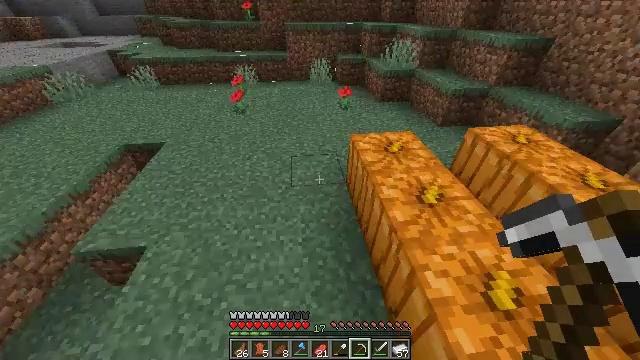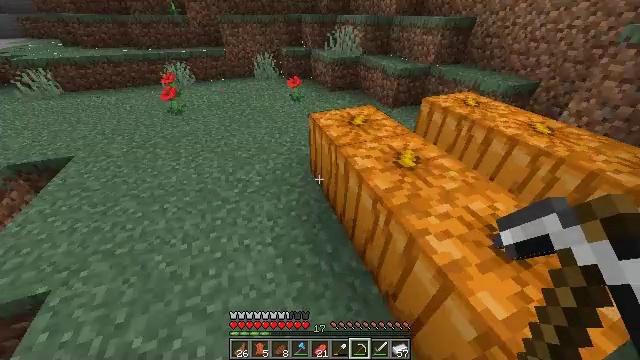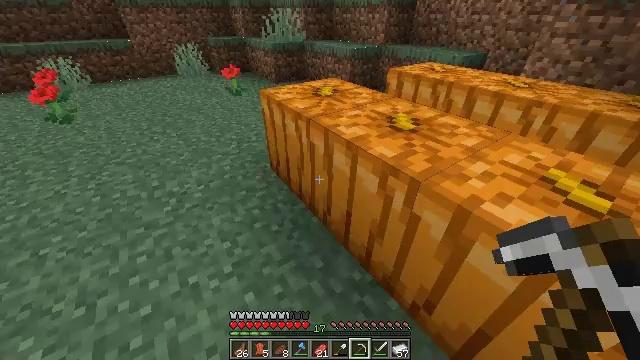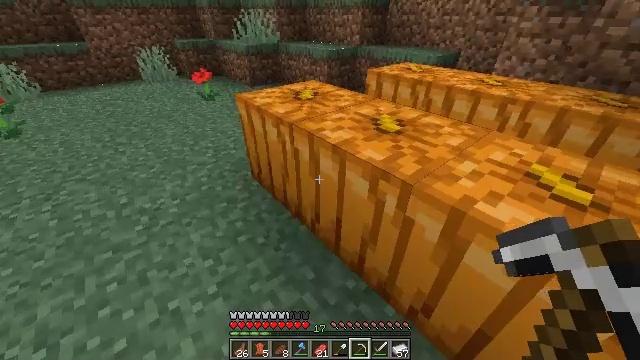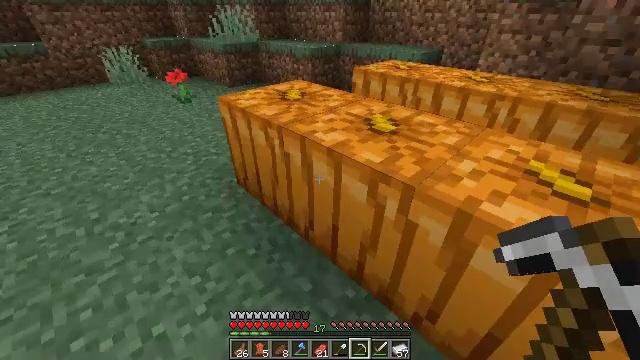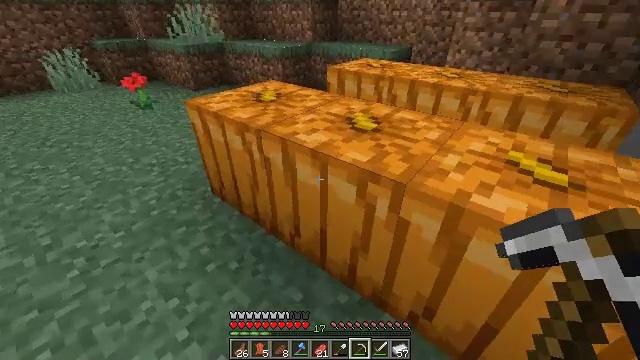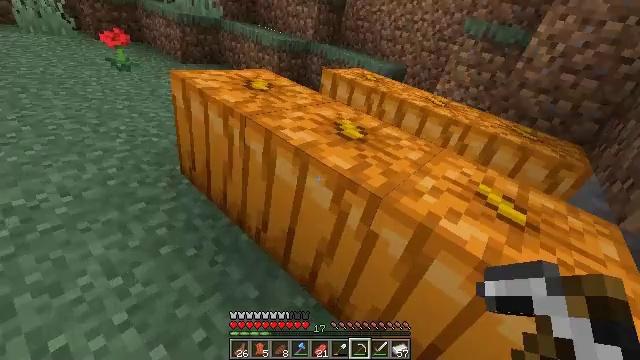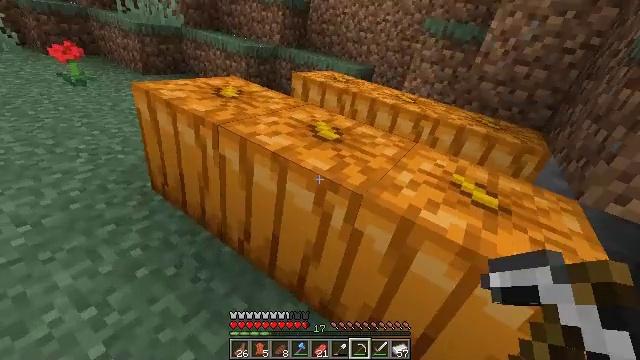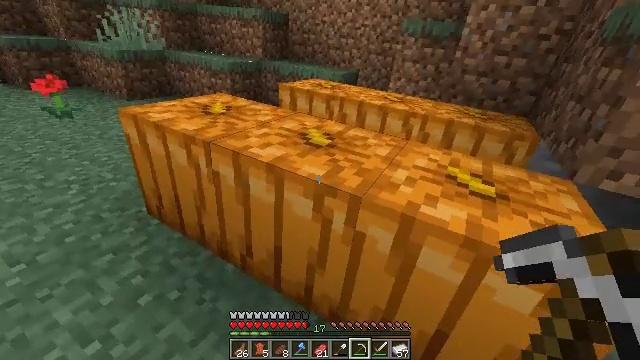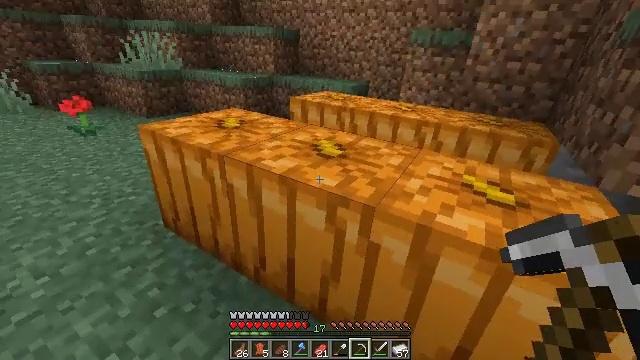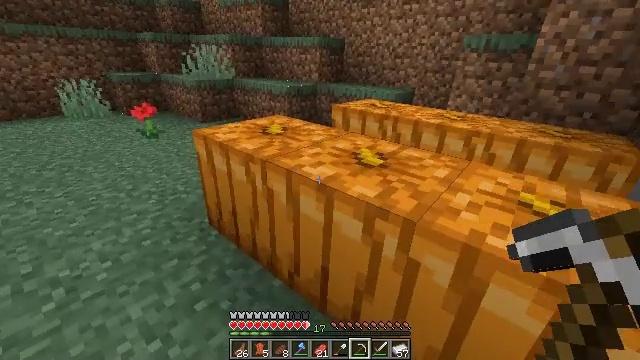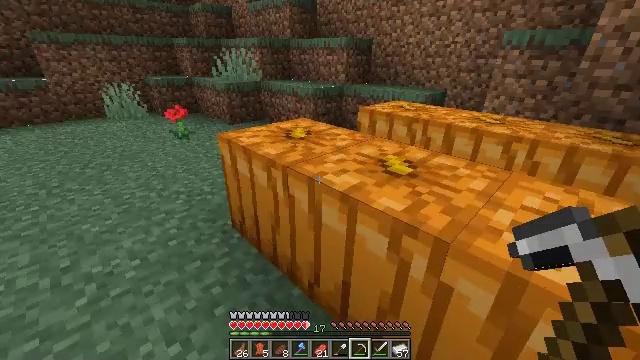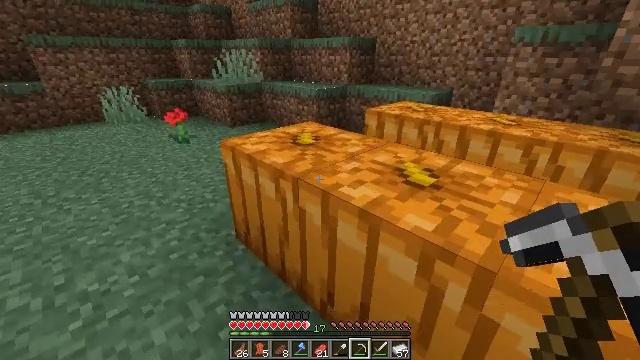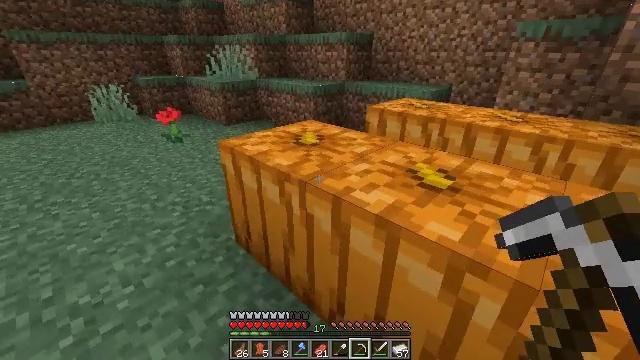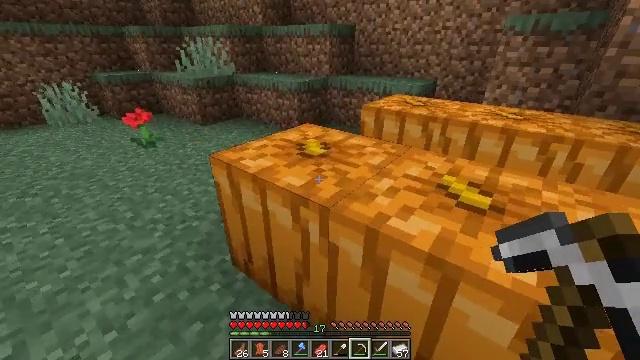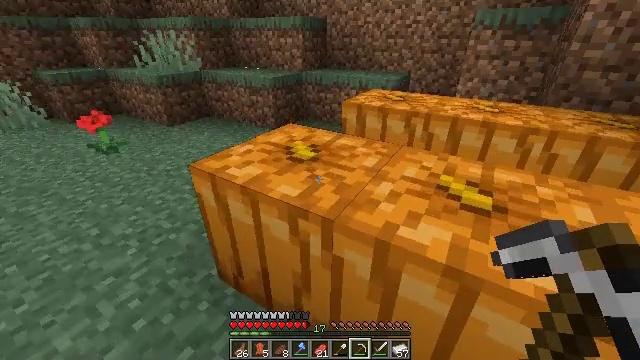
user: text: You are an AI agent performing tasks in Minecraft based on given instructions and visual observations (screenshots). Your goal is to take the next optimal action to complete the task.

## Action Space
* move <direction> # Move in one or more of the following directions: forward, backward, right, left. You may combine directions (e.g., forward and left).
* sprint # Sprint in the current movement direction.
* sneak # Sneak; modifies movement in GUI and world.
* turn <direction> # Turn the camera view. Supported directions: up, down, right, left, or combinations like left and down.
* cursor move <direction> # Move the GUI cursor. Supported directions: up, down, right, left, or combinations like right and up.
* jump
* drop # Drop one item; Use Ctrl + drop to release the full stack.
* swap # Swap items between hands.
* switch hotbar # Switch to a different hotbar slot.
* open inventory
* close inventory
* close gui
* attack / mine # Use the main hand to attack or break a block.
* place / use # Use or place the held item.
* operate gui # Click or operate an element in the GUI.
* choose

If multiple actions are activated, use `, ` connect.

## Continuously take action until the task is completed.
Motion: motion action
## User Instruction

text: Harvest a pumpkin from the field.
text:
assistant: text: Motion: turn right and up
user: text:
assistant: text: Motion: turn right and up
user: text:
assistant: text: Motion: turn right
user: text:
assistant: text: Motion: turn right
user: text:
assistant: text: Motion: turn right
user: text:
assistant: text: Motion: turn right and up
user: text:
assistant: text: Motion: turn right and up
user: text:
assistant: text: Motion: turn up
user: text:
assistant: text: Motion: turn left and up
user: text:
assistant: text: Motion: move forward, turn left and up
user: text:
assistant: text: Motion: move forward and move left, turn left
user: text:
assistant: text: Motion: move forward and move left
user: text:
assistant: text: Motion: move forward and move left, turn right
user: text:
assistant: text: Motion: move forward and move left, turn right and down
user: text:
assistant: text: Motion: move forward and move left, turn right and down
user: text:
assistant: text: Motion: move forward and move left, turn right and down
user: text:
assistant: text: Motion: turn right
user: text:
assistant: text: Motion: turn right
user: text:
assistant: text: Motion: attack / mine
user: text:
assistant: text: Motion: attack / mine
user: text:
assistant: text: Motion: turn right, attack / mine
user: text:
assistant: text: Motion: turn right, attack / mine
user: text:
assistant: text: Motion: turn right, attack / mine
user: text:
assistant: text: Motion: turn right and down, attack / mine
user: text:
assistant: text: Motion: attack / mine
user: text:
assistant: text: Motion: attack / mine
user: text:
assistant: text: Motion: attack / mine
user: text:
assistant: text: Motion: attack / mine
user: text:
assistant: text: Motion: attack / mine
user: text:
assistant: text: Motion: attack / mine